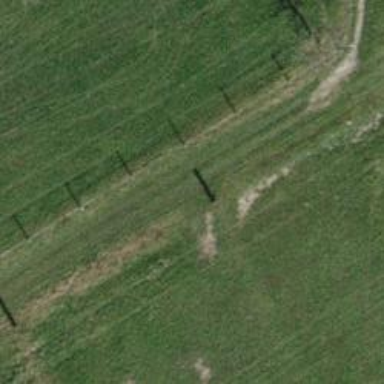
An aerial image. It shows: Fence.